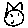
Label: cat